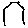
Label: hexagon